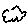
Label: cloud